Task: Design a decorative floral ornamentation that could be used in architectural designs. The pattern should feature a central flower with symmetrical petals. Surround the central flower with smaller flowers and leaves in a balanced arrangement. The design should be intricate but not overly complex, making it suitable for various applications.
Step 1647:
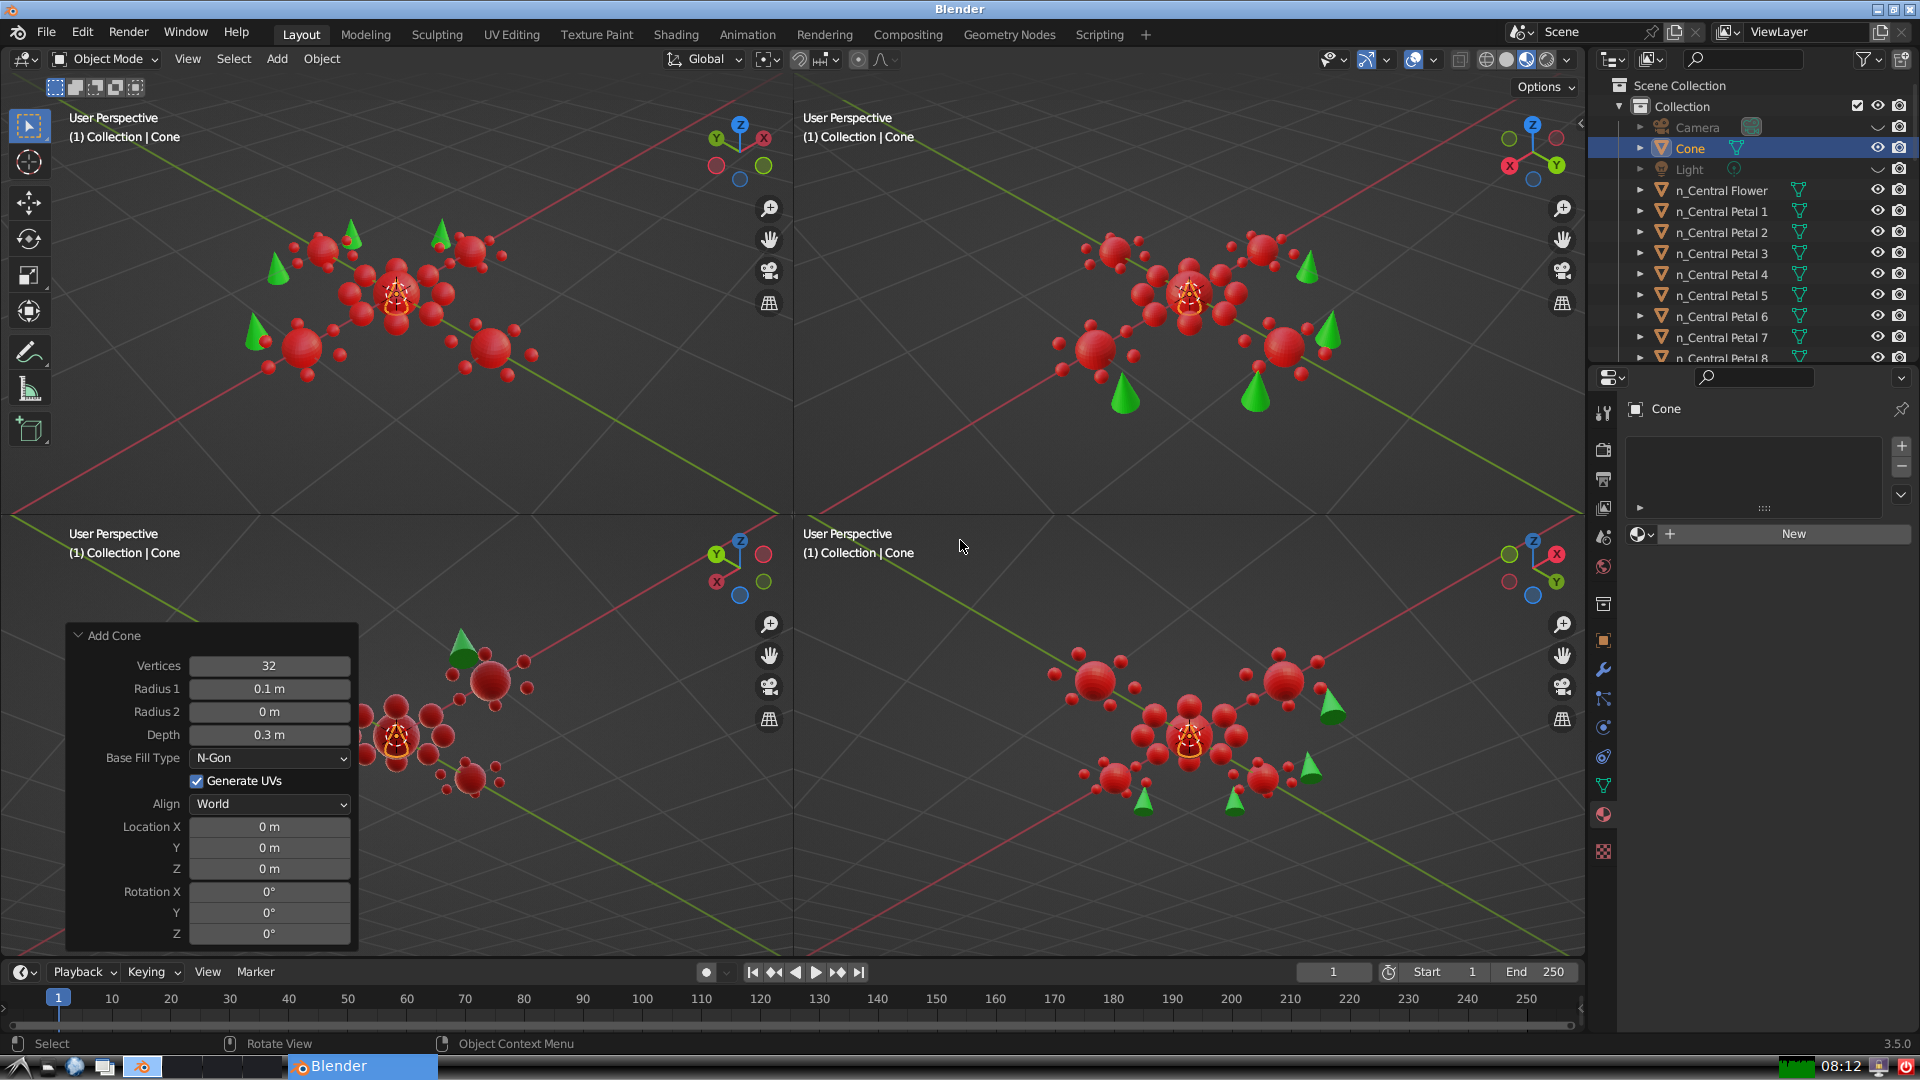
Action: {"key_press": ['Ctrl, Home']}